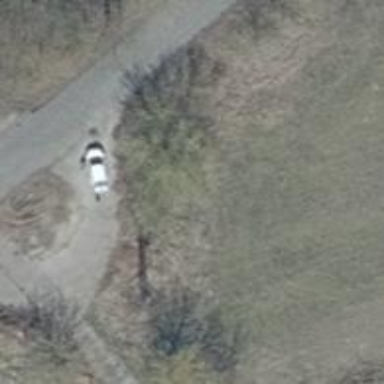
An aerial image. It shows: Power pole.